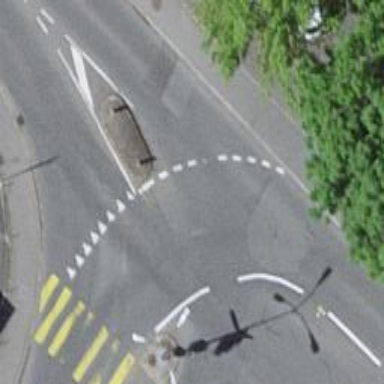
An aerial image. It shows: Road with "give way" sign.